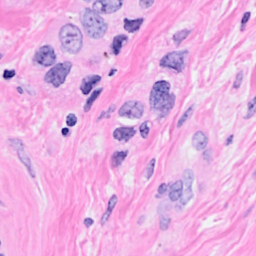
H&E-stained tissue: Breast